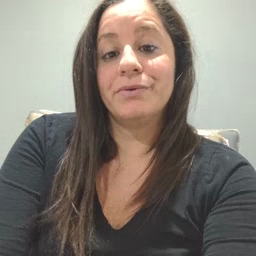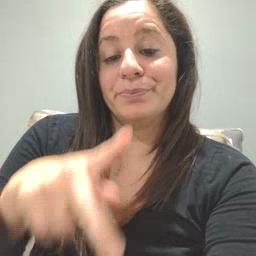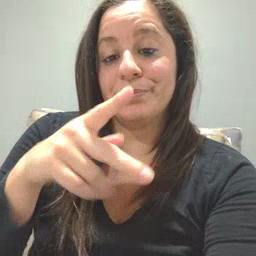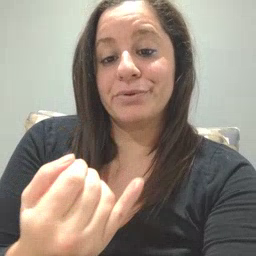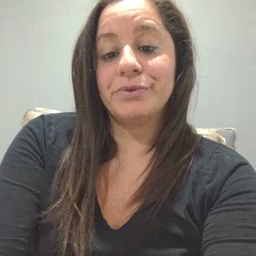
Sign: pajamas